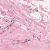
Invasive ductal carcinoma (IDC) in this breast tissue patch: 0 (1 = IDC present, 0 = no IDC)